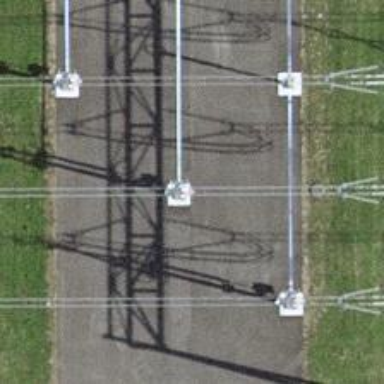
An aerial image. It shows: Power line with 3 cables. The line type is busbar.